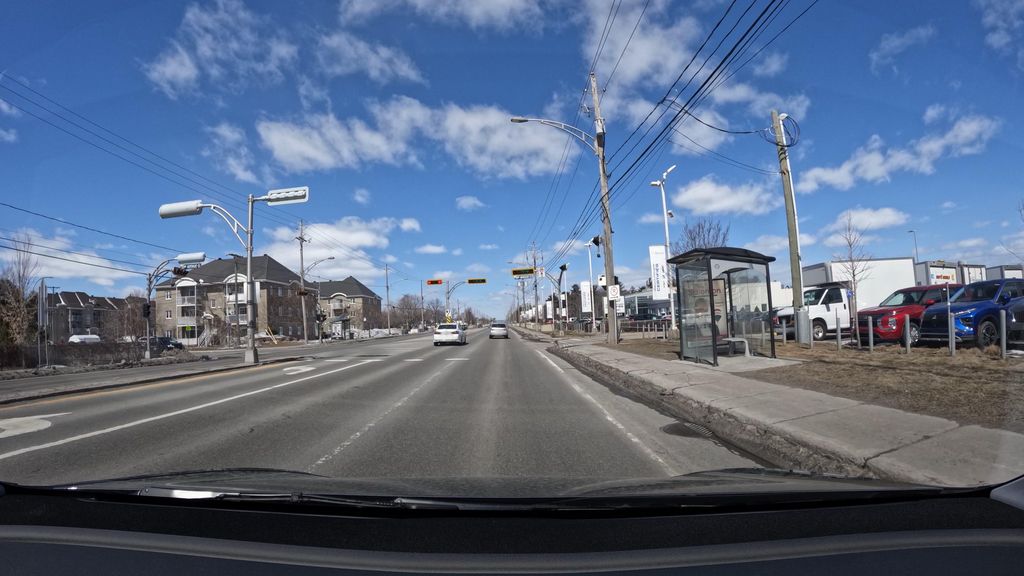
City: montreal